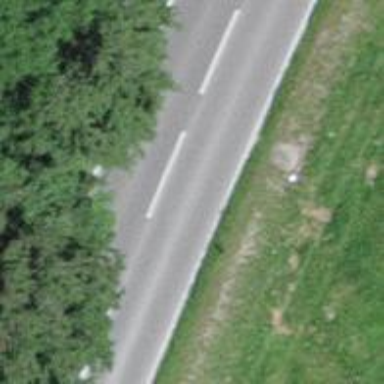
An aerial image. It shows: Secondary road with asphalt surface.